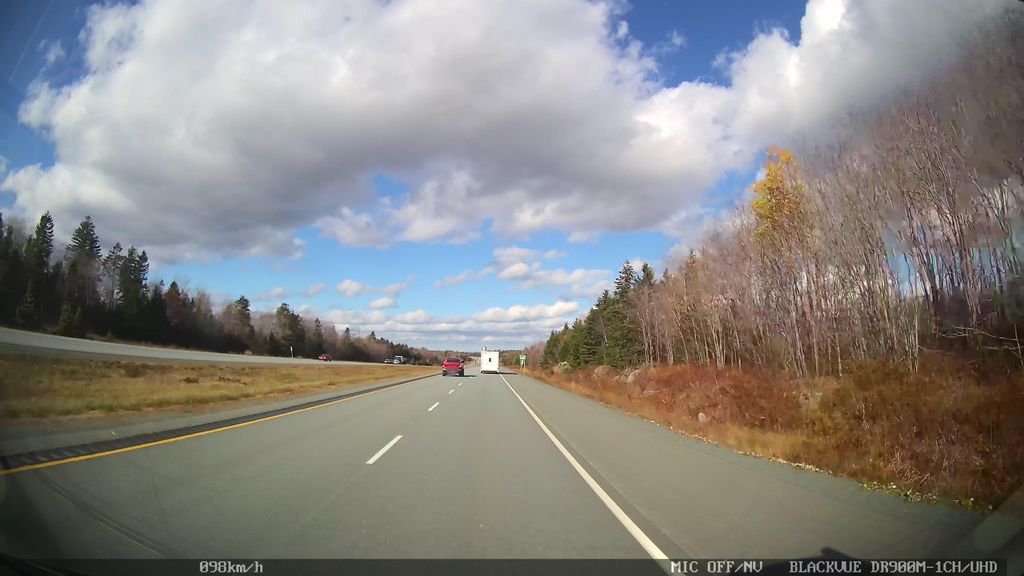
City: halifax